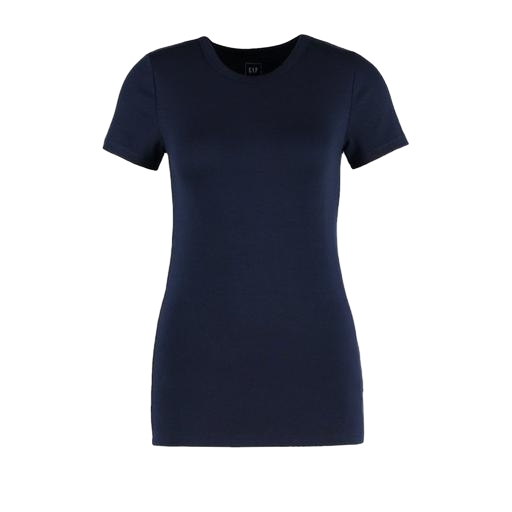
fitted woman's tee, slim fit t-shirt, fitted blue t shirt, white background